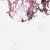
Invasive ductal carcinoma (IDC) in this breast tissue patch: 0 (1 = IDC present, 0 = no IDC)